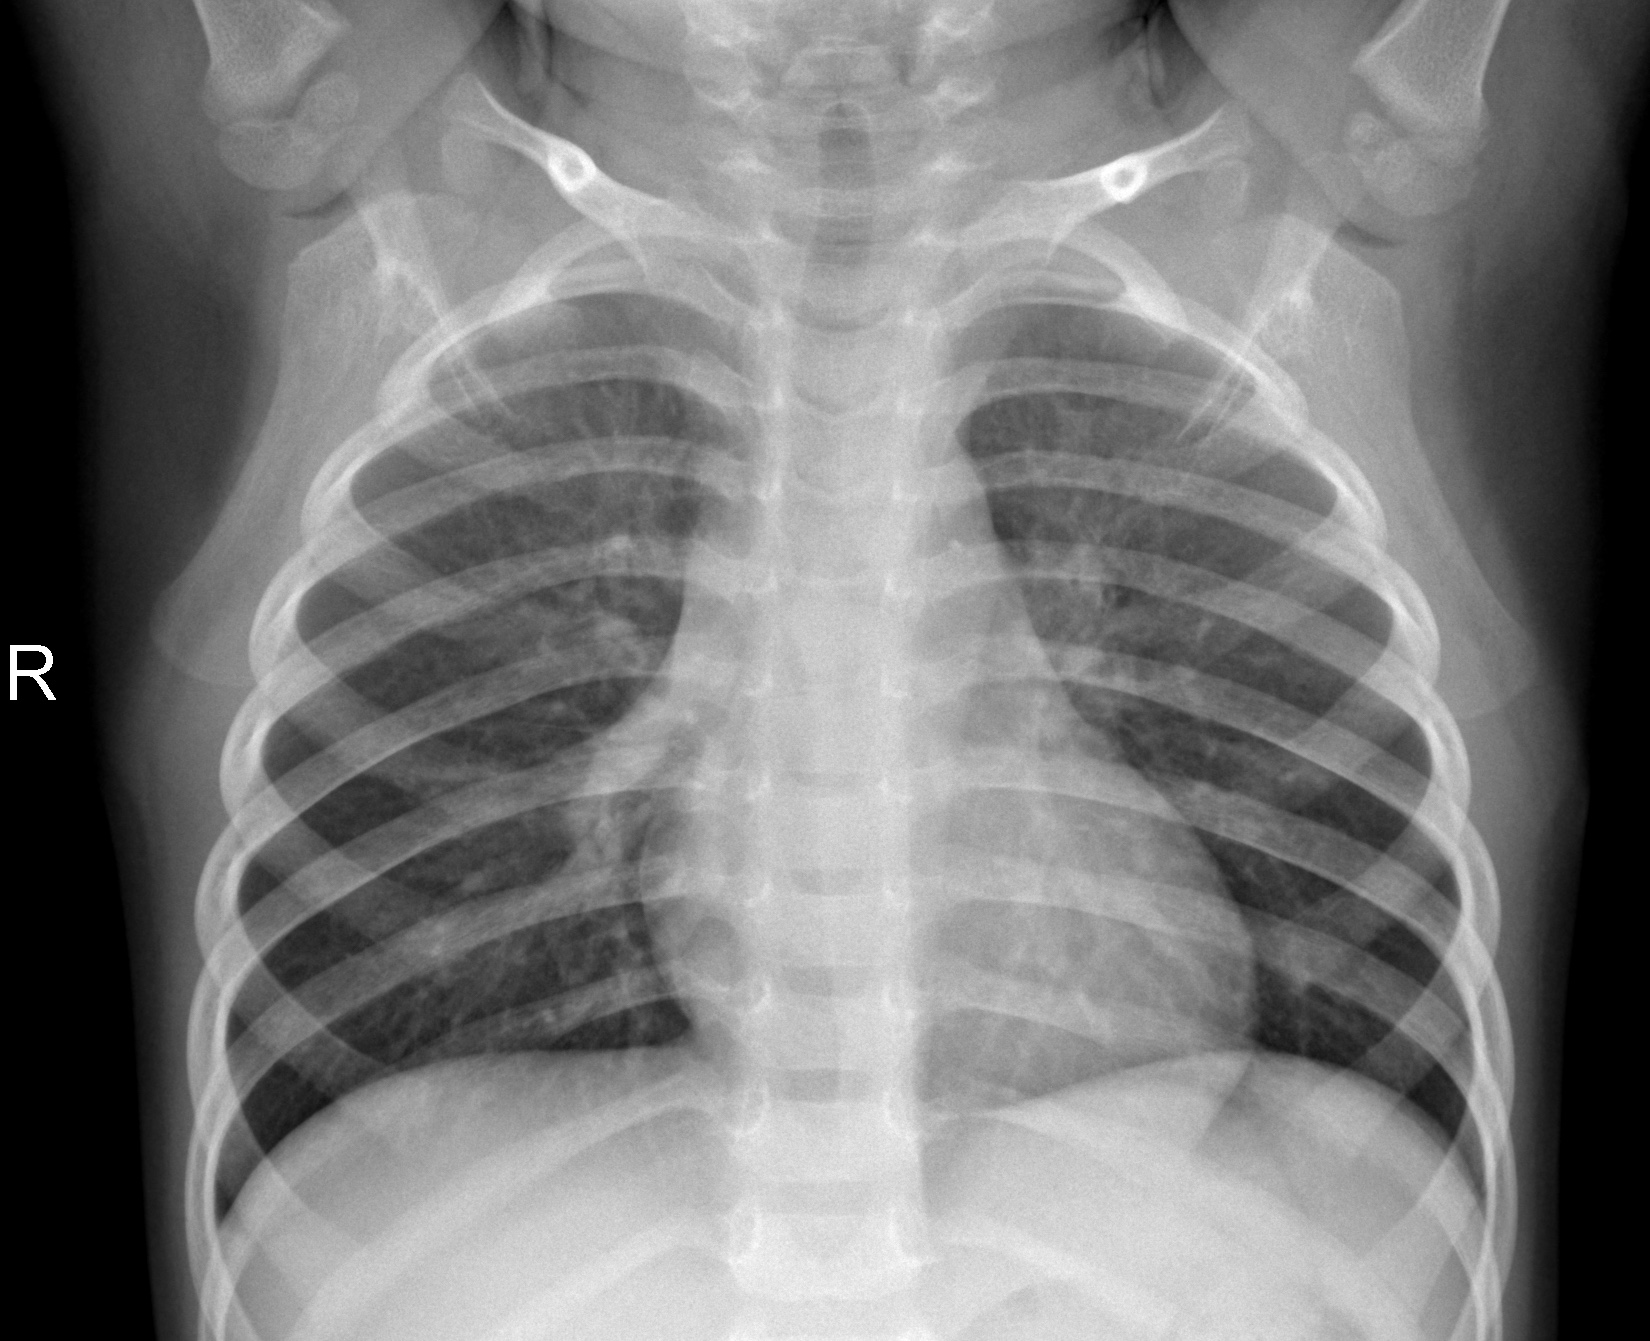
Diagnosis: NORMAL